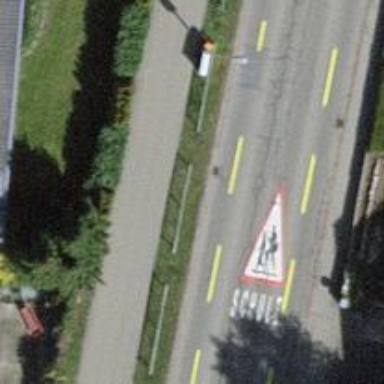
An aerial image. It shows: Tertiary road with cycle lanes on both sides.